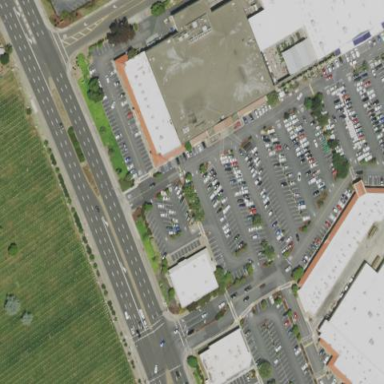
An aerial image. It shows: Retail building housing supermarket.